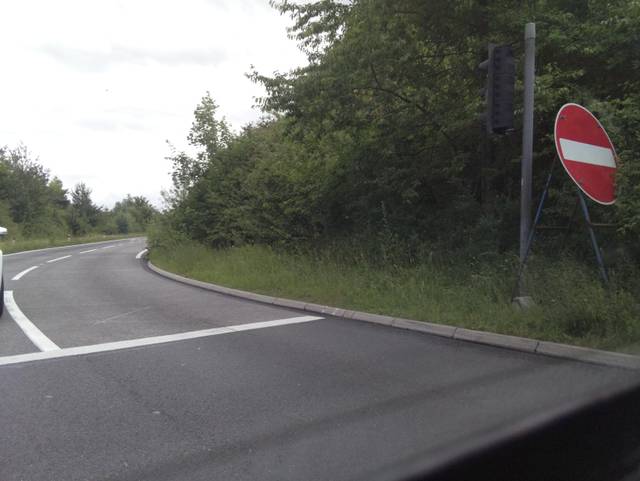
Region: United Kingdom
Coordinates: 51.258, -1.064